Question: I am trying to hide a div class field using j query and i am unable to do so. It is a ticket field in a support form. That needs to be hidden at the beginning and reflect when a particular value is selected. I does not work. I have tried it two different ways and it does not work. Below is the HTML Code, HTML Image and the JQuery Code that i have used.
HTML:
'''
<div class="form-field string optional request_custom_fields_21158635">
<label for="request_custom_fields_21158635">iOS Plugin Details</label>
<input id="request_custom_fields_21158635" type="text" name="request[custom_fields][21158635]">
<p>Please provide the iOS Plugin version details for your request. Example: iOS GA5.0.38</p>
</div>
'''
J Query Code: One Hides only field and label remains visible.
'''
var iosPluginId = "21158635";
$(document).ready(function() {
if(cust_tags == "kony_internal") {
$('#request_custom_fields_'+iosPluginId).hide();
}
});
'''
JQuery Code: Two Both the label and field are visible.
'''
$(".form-field string optional request_custom_fields_21158635").hide();
'''

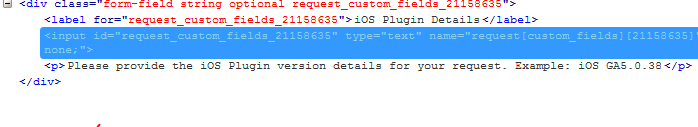
Answer: you can try below code. It will work.
'$('#request_custom_fields_'+iosPluginId).hide();'
change this to below code.
you cannot use # for class. You have to use "." for class and "#" for id.
'''
$('.request_custom_fields_'+iosPluginId).hide();
'''